Question: I am working on finding the shortest route between multiple points.
The problem I have is there are few constraints. For example, area with green line cant be crossed. So it makes distance between (assuming each grid width and height are 1) point 1 and 2 is 11.
I thought there are some modules which allow me to add node and link to calculate distance for cases such as, going "2-> 5-> 4" or "1-> 3" etc.

It would be highly appreciated if you would let me know tools allow me to calculate it. Tutorials will be welcome.
Thanks.
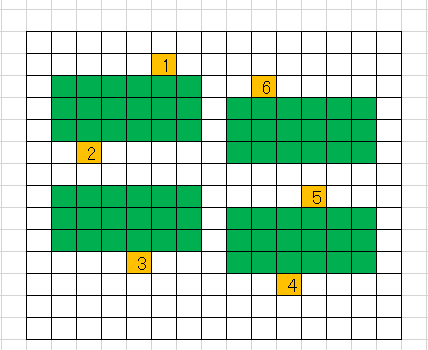
Answer: For a very general solution (say if your green area can be any width, shape or size, or maybe you want to have multiple green areas) you should take a look at the <URL>.